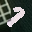
Label: 7